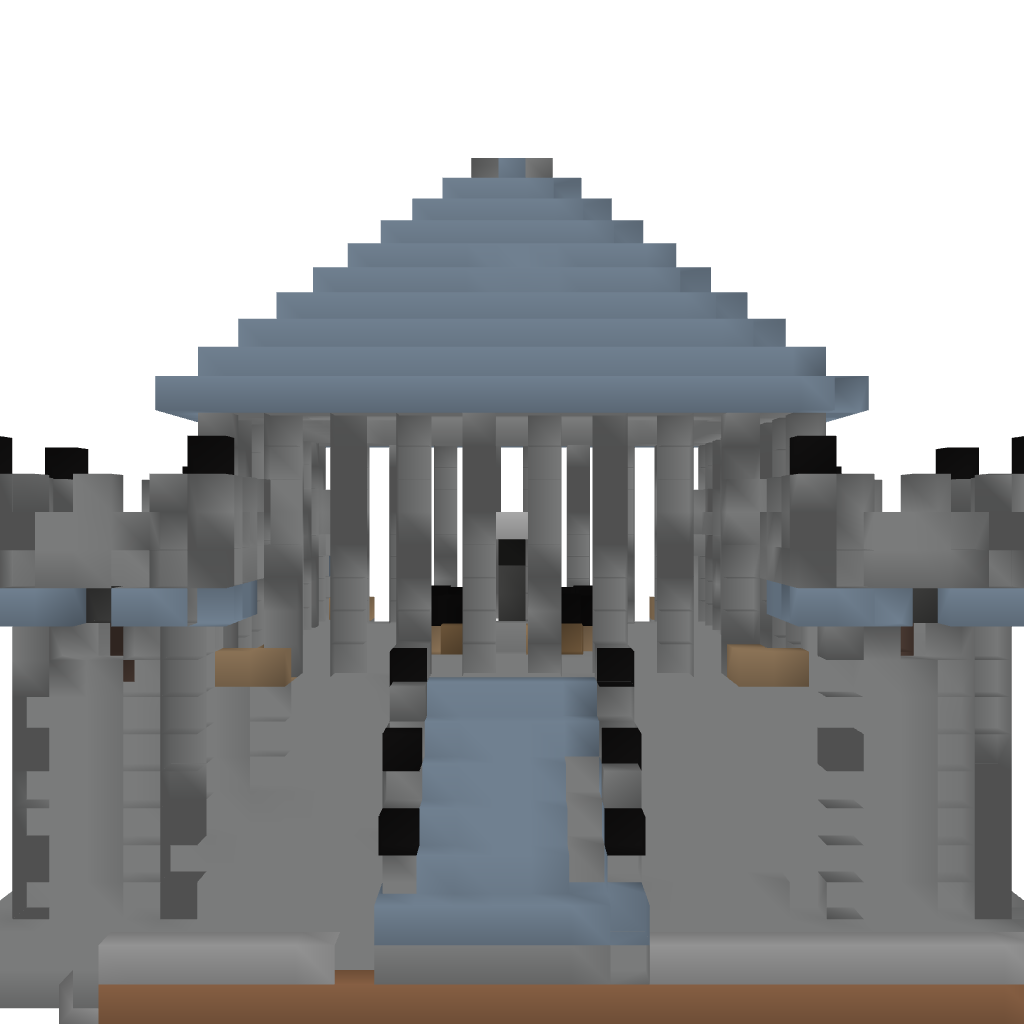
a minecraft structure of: Fire Temple